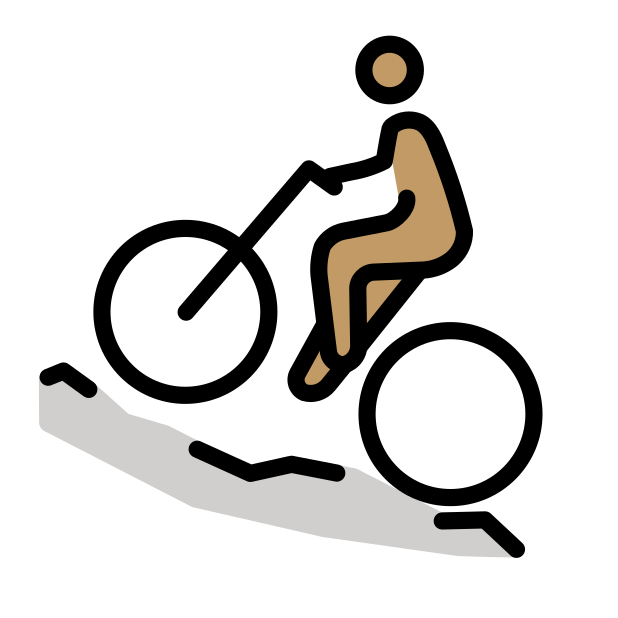
man mountain biking: medium skin tone